Field crop: maize
Growth stage: 2
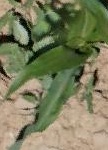
Species: maize